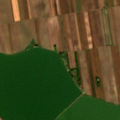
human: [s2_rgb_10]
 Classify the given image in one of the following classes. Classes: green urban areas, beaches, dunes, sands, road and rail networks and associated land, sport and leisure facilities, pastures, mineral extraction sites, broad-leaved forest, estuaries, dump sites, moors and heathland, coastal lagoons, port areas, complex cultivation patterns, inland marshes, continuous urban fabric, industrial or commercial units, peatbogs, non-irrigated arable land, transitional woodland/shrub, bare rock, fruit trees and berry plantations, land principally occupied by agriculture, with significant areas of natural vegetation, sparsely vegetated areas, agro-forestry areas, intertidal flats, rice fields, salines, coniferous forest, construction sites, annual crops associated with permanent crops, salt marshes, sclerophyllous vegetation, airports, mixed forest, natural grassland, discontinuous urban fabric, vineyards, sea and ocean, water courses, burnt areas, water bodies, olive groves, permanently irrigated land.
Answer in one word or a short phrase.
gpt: non-irrigated arable land, water bodies